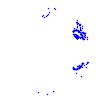
Particle: kaon